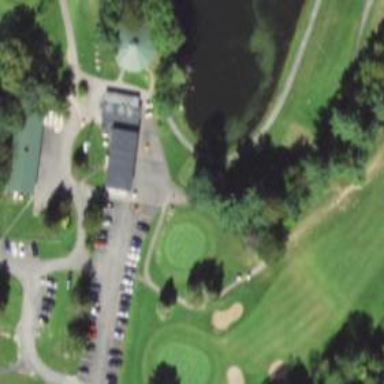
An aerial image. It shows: Service road used as golf cart path.